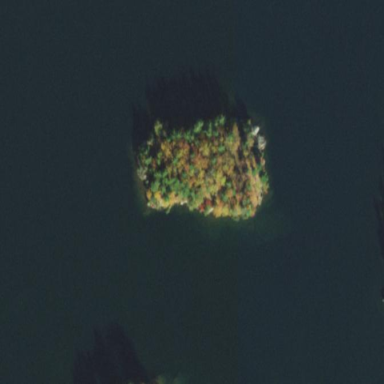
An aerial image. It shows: Campsite located on islet.